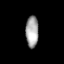
Tissue: lung
Cell type: Endothelial cells
Senescence score: 0.6253
Nuclear area (px): 398
Mean DAPI intensity: 162.553